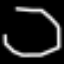
Label: octagon